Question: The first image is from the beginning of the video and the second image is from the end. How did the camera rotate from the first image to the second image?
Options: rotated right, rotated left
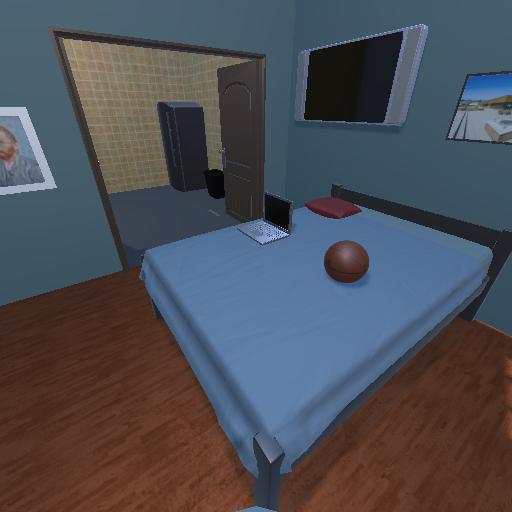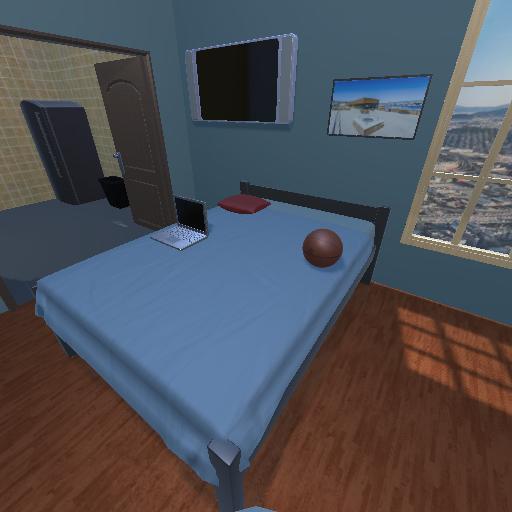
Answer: rotated right